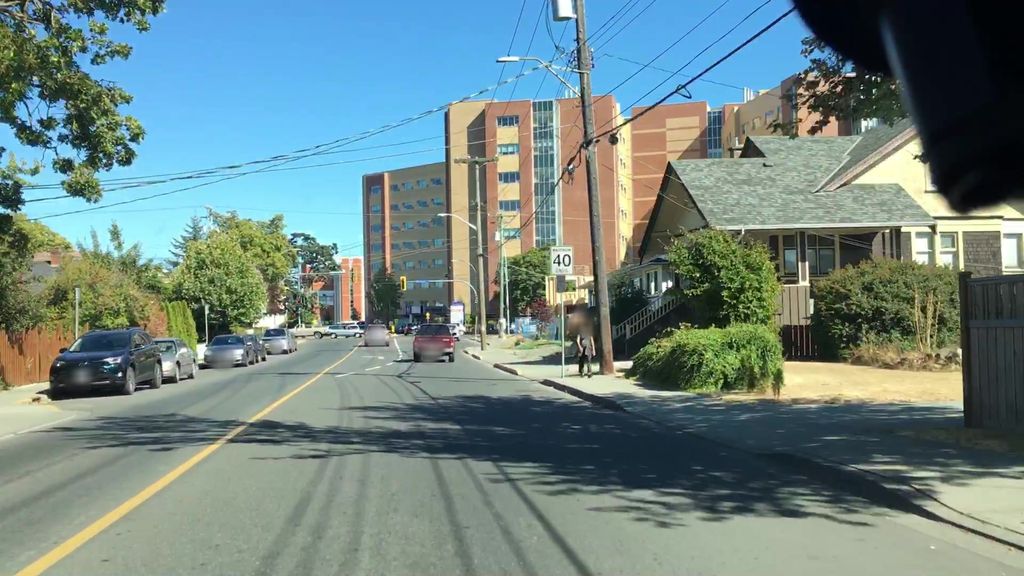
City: victoria